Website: crate-barrel
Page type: receipt
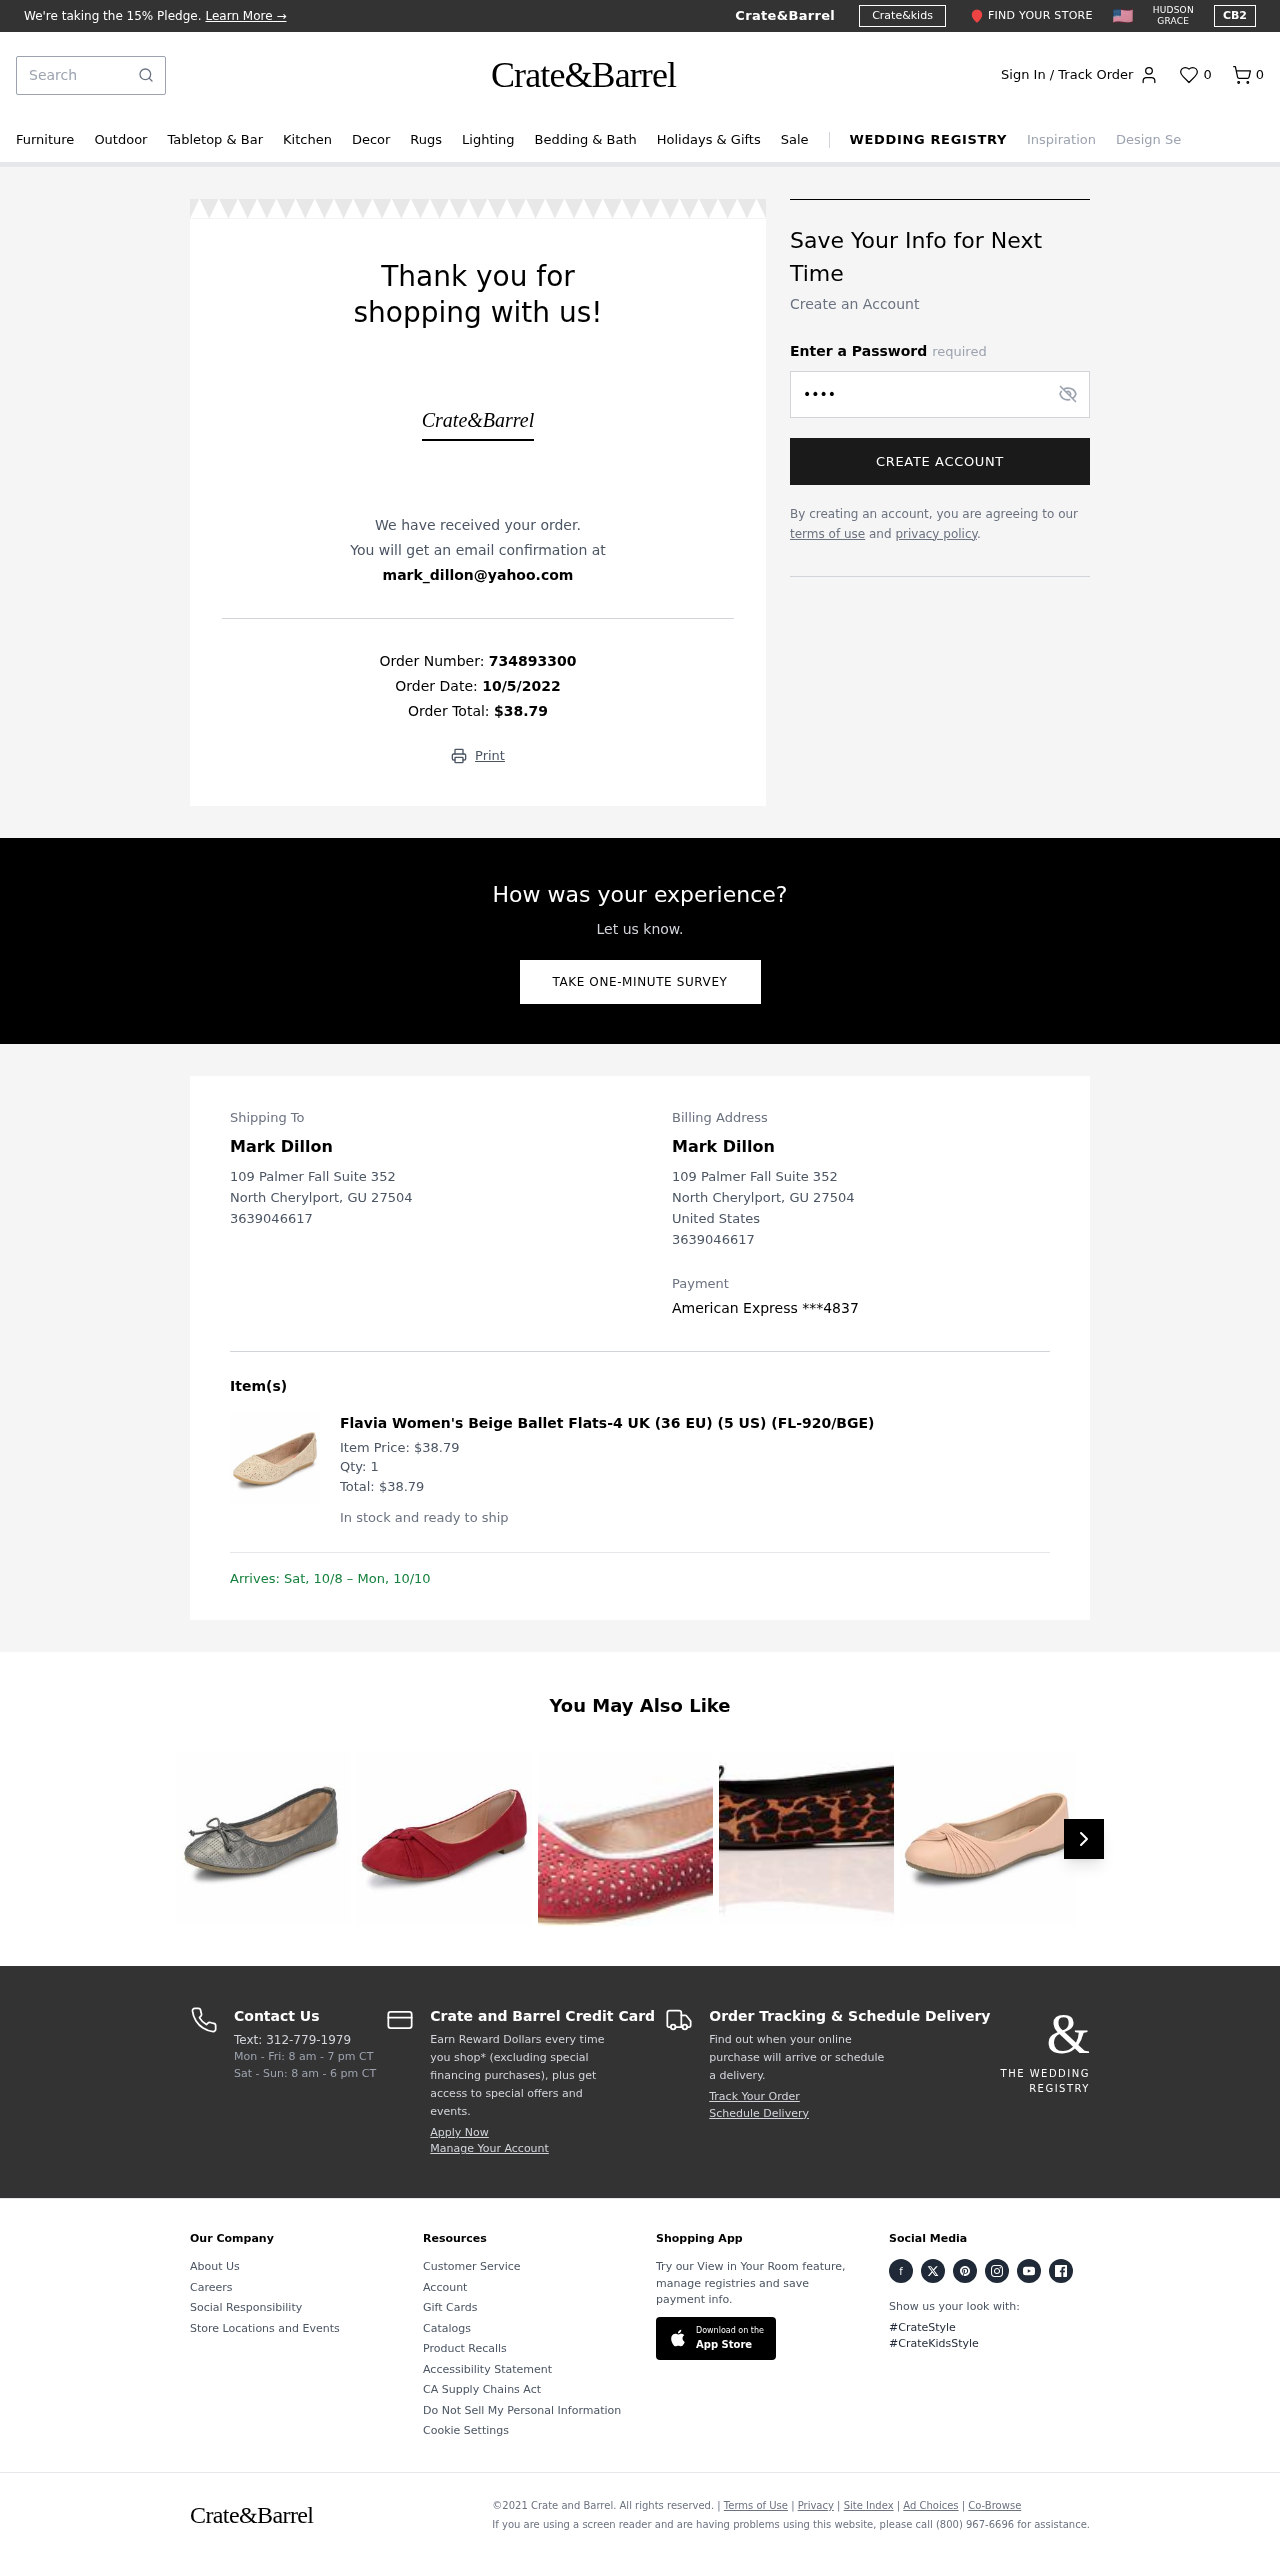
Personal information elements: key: PII_CARD_LAST4
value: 4837
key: PII_CARD_TYPE
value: American Express
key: PII_CITY
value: North Cherylport
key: PII_COUNTRY
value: United States
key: PII_EMAIL
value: mark_dillon@yahoo.com
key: PII_FULLNAME
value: Mark Dillon
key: PII_PHONE
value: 3639046617
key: PII_POSTCODE
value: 27504
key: PII_STATE_ABBR
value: GU
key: PII_STREET
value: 109 Palmer Fall Suite 352
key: PII_FULLNAME2
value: Mark Dillon
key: PII_CITY2
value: North Cherylport
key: PII_STATE_ABBR2
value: GU
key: PII_POSTCODE_FULL
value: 27504
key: PII_POSTCODE_NUMERIC
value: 27504
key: PII_PHONE2
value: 3639046617
Product elements: key: PRODUCT1_NAME
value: Flavia Women's Beige Ballet Flats-4 UK (36 EU) (5 US) (FL-920/BGE)
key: PRODUCT1_PRICE
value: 38.79
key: PRODUCT1_QUANTITY
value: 1
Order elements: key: ORDER_NUM_ITEMS
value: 0
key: ORDER_ID
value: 734893300
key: ORDER_DATE
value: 10/5/2022
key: ORDER_TOTAL
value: $38.79
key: ORDER_ITEM_TOTAL
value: $38.79
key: ORDER_DELIVERY_DATE
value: Sat, 10/8 – Mon, 10/10
Search elements: key: HEADER_SEARCH
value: Search
Other elements: key: FAVORITES_COUNT
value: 0